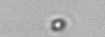
Label: nanoplankton_mix